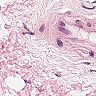
Metastatic tissue present: no